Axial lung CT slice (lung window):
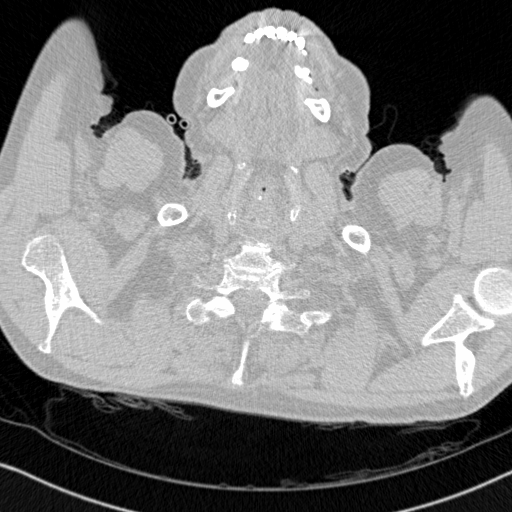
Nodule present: no